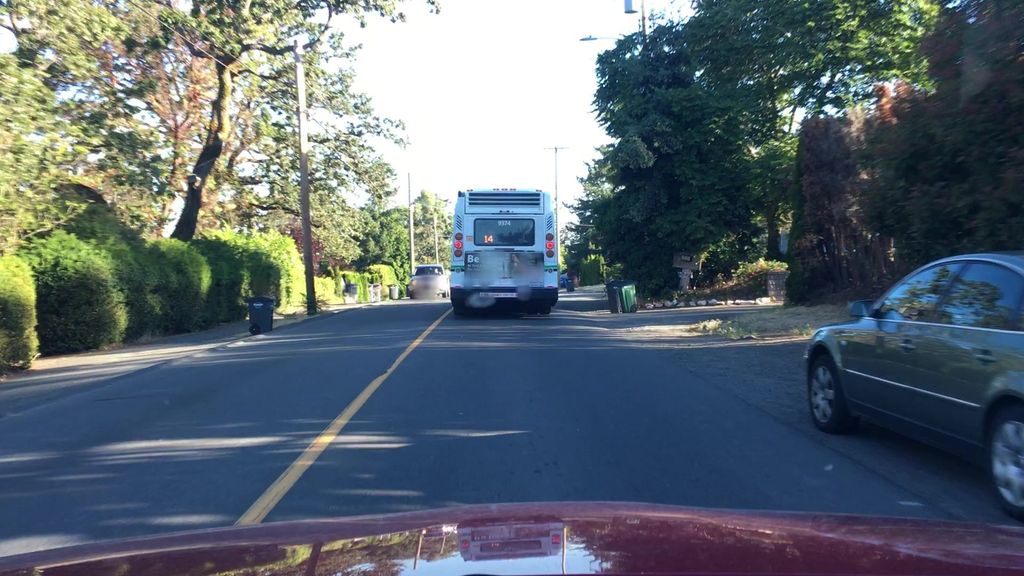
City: victoria